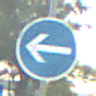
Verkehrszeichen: VorgeschriebeneFahrtrichtungHierLinks
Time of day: MorningAfternoon
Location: Outdoor (Suburban)
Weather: PartlyCloudy
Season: NotSpecified
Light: Natural